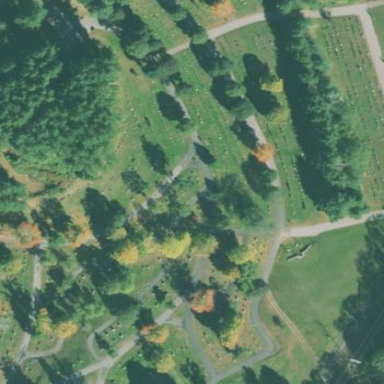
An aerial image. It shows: Cemetery.